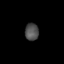
Tissue: skin
Cell type: Fibroblasts
Senescence score: 0.7045
Nuclear area (px): 226
Mean DAPI intensity: 79.447